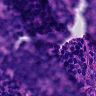
Metastatic tissue present: no